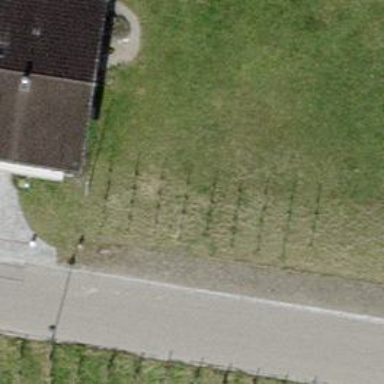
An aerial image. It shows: Vineyard growing grapes.